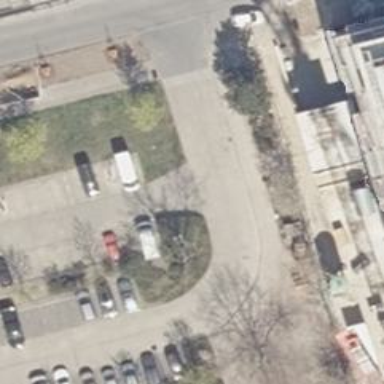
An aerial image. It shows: Concrete parking aisle designated as service road.